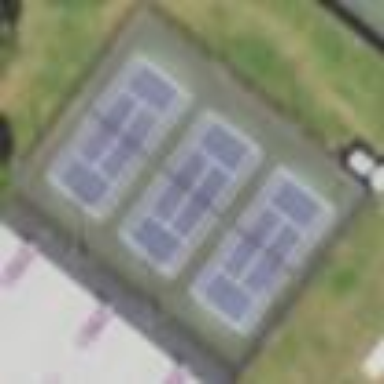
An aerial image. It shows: Tennis court in leisure pitch.